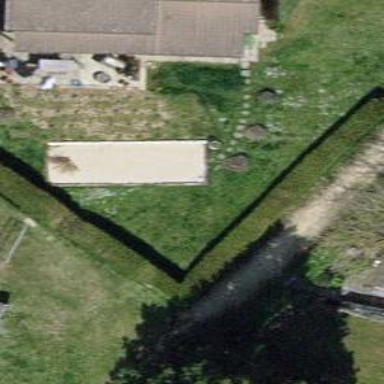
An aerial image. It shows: Hedge barrier.